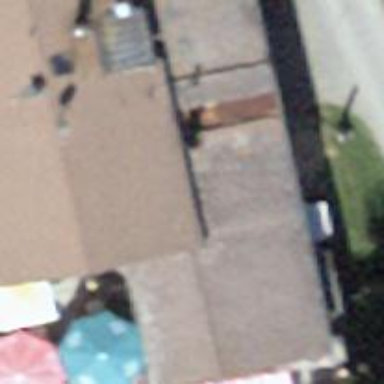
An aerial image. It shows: Restaurant.